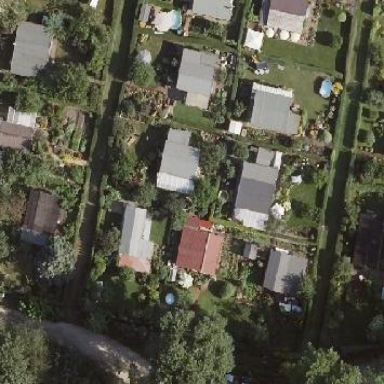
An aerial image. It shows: Plot in the allotments.